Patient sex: F
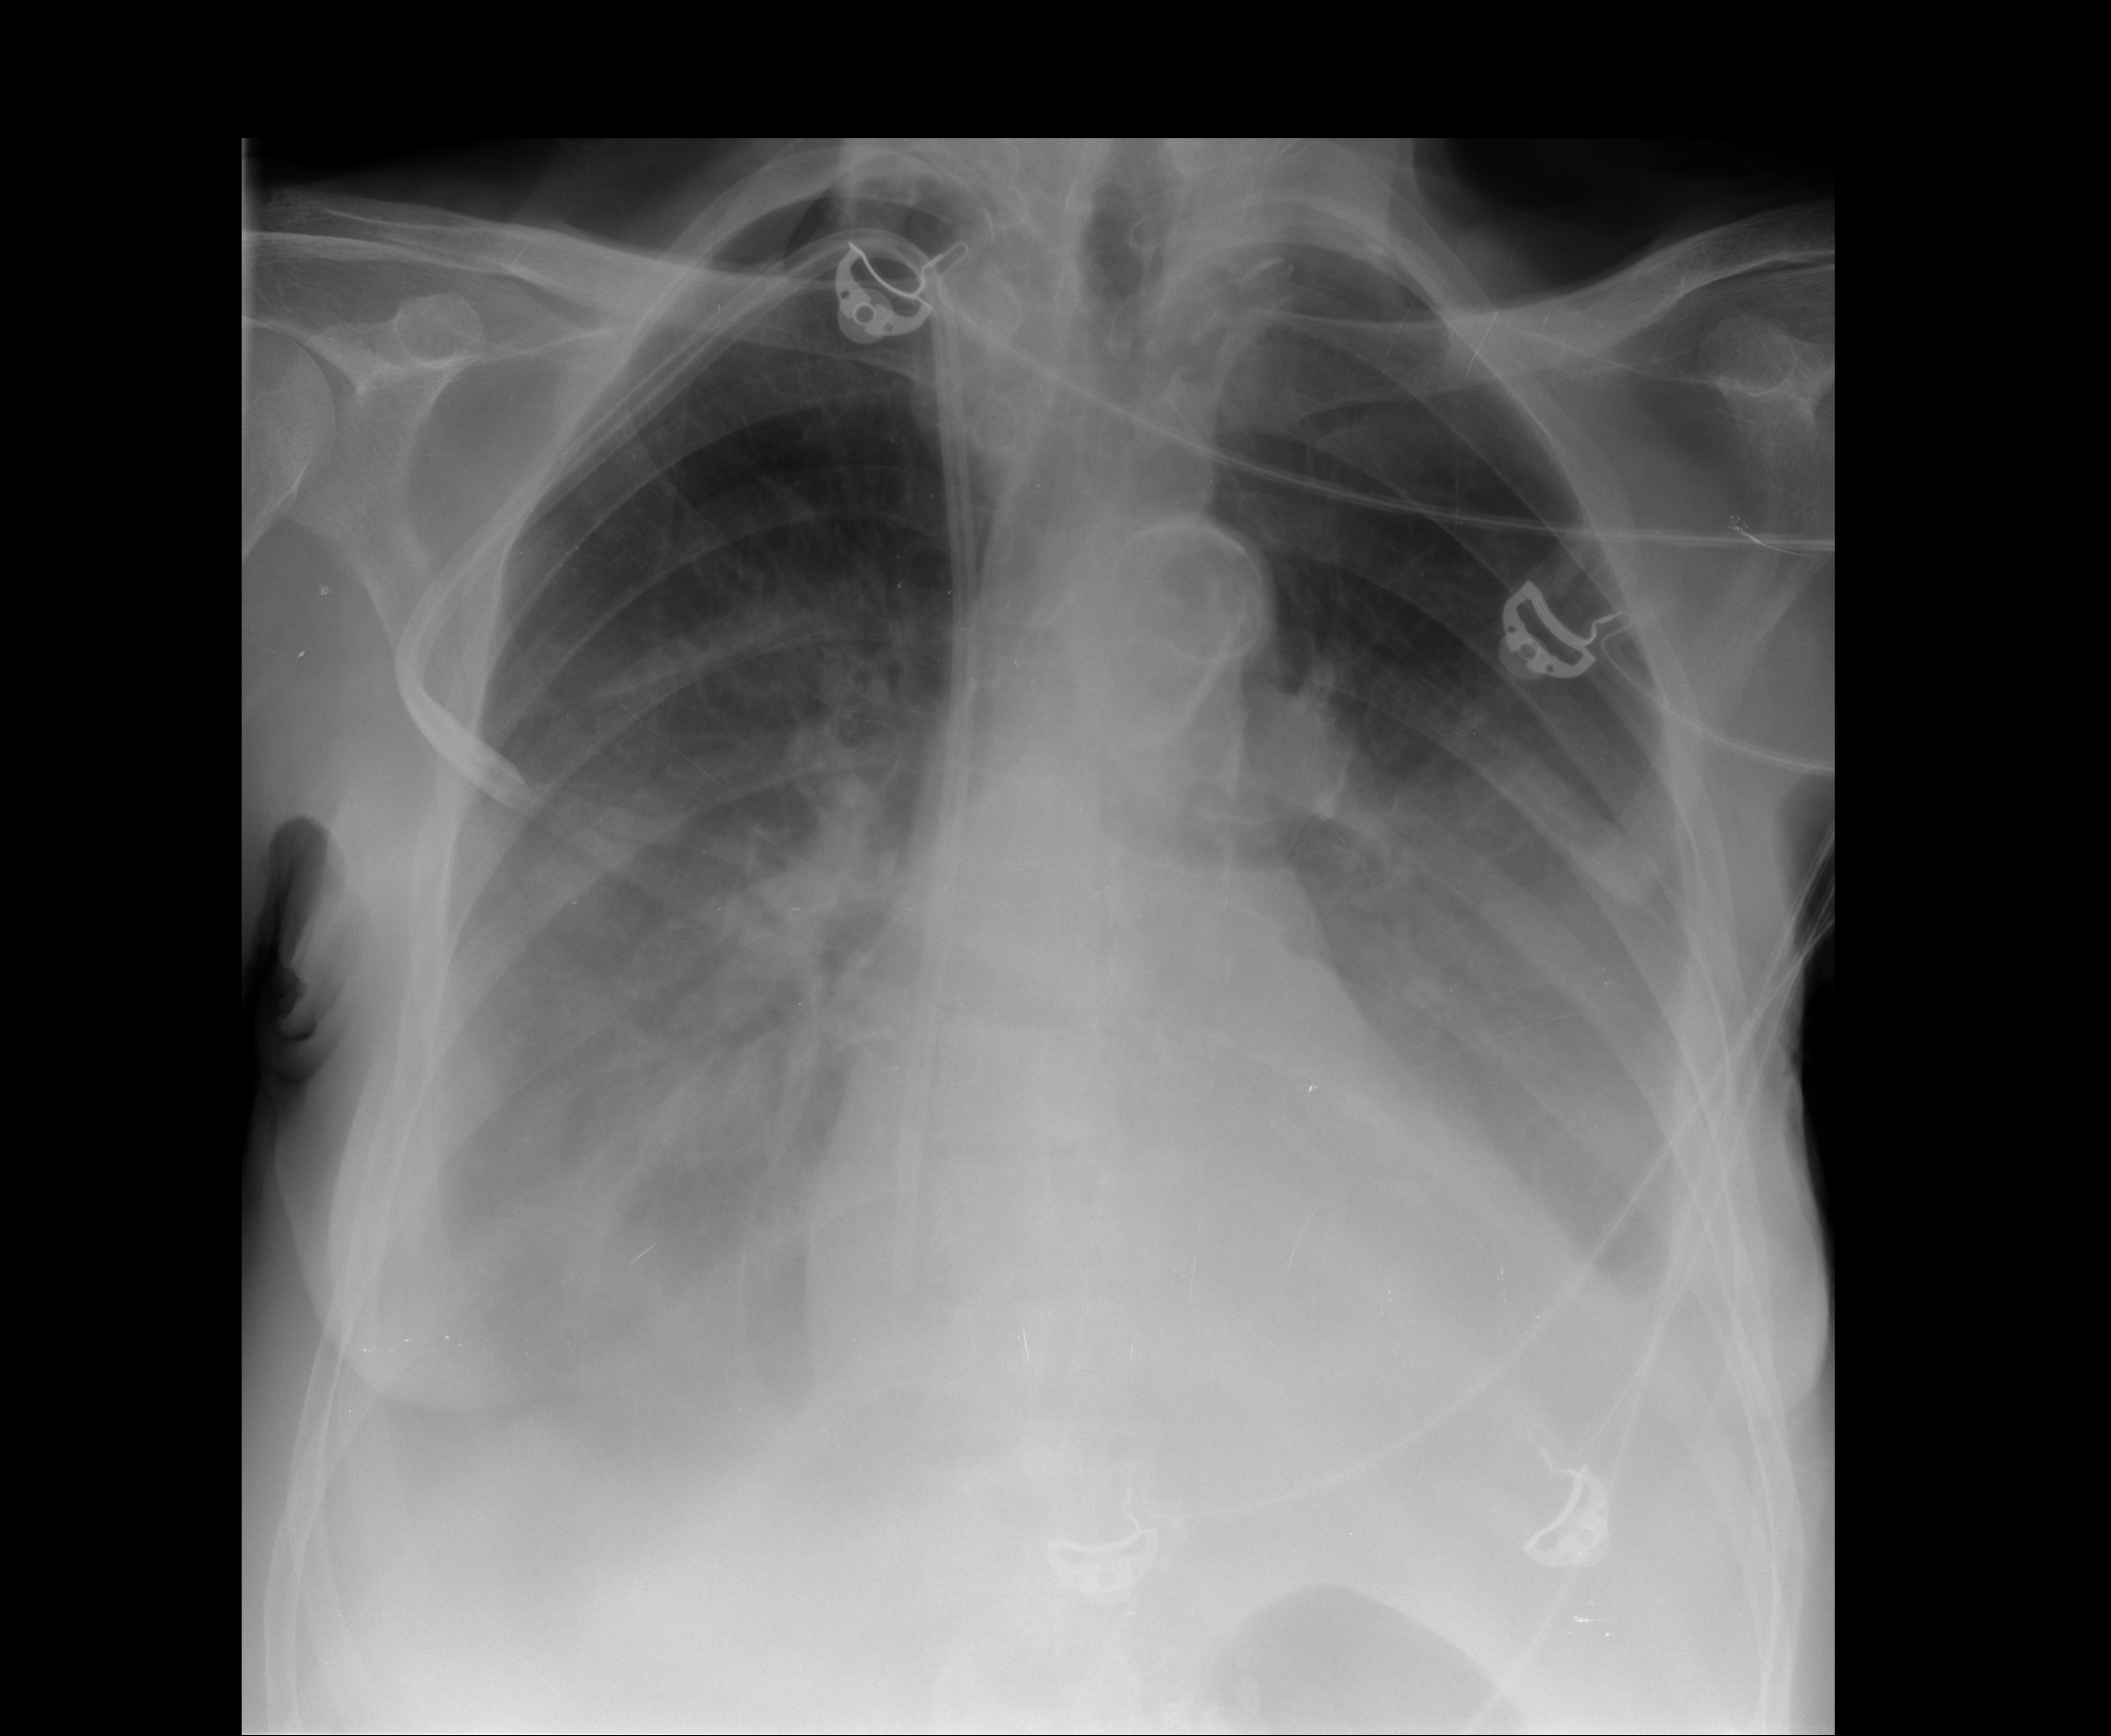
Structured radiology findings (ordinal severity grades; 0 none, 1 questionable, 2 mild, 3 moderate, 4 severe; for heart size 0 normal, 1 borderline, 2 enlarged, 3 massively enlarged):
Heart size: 2
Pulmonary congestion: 2
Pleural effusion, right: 3
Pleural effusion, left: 3
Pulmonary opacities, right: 0
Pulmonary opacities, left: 0
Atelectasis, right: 2
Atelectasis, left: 2